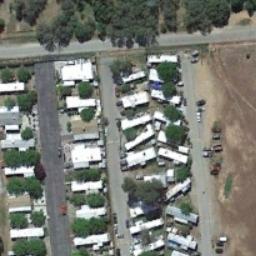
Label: mobile_home_park